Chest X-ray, PA view. Patient: 39 years old, sex F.
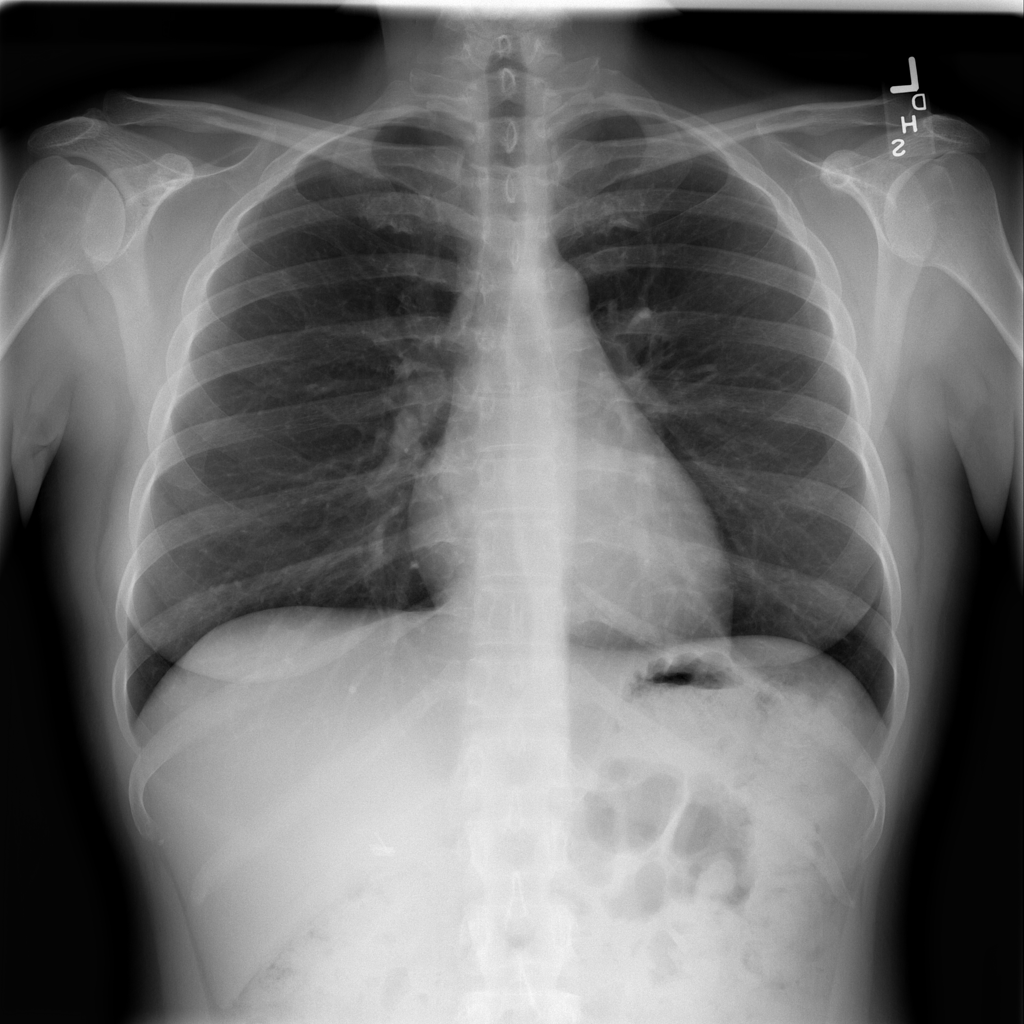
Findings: No Finding